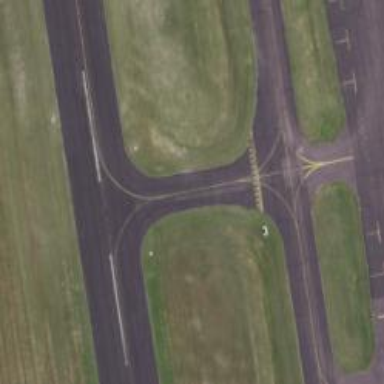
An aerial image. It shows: Image of taxiway at airport.